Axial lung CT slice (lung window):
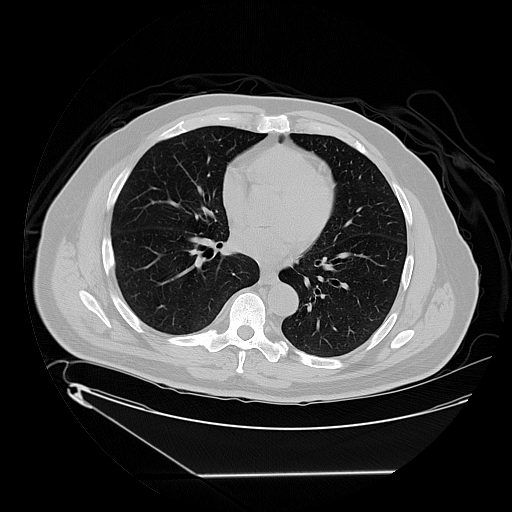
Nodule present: no